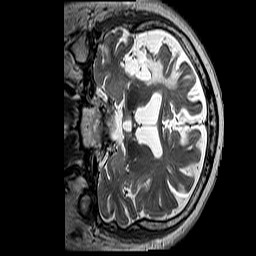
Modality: T2w
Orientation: coronal
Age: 60
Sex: male
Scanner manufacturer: siemens
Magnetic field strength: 3 T
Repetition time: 3.2 s
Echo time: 0.212 s